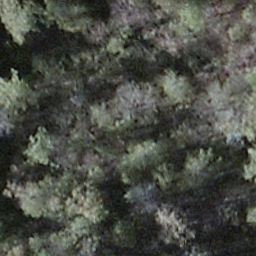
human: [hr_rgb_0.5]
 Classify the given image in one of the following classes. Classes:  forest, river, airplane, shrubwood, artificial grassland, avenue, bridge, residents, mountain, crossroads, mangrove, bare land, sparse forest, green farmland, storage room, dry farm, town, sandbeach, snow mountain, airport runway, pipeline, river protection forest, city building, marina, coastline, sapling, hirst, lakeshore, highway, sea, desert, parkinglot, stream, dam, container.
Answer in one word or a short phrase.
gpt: shrubwood